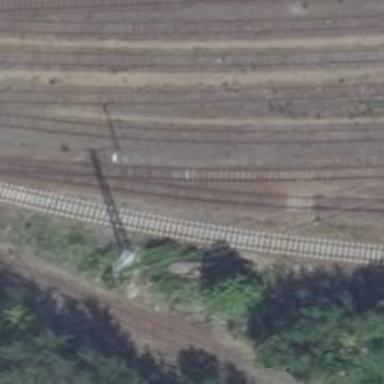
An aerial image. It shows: Railway yard in service.